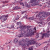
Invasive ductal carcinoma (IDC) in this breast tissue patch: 0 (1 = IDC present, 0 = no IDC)